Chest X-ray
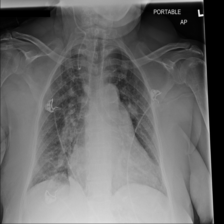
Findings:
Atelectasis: negative
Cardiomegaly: negative
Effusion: negative
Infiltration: negative
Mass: negative
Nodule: negative
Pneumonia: negative
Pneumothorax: negative
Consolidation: negative
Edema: negative
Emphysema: negative
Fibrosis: negative
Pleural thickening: negative
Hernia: negative